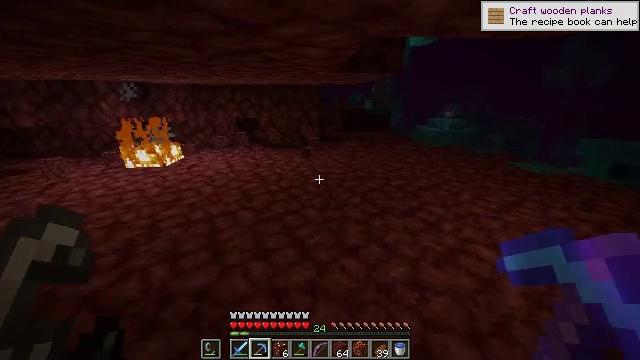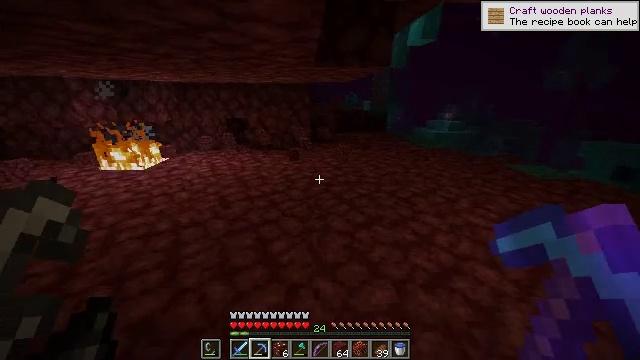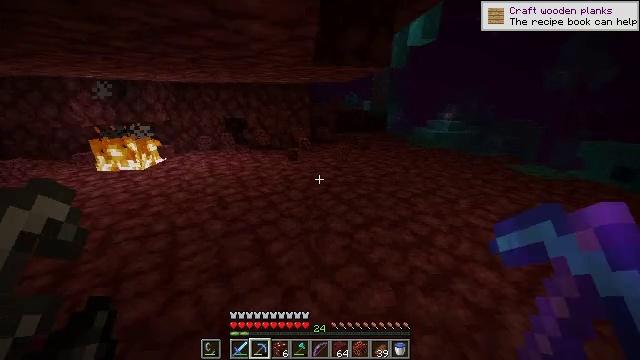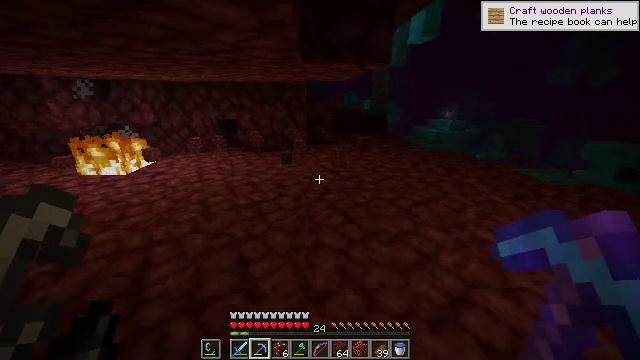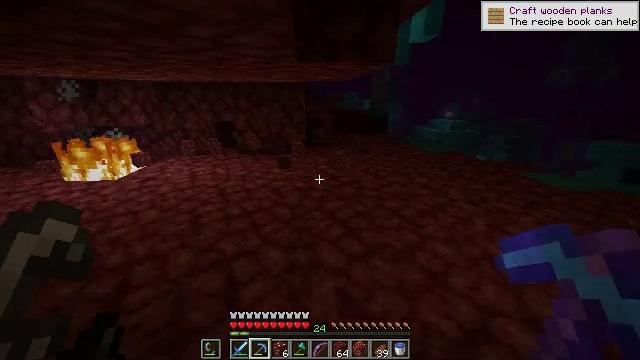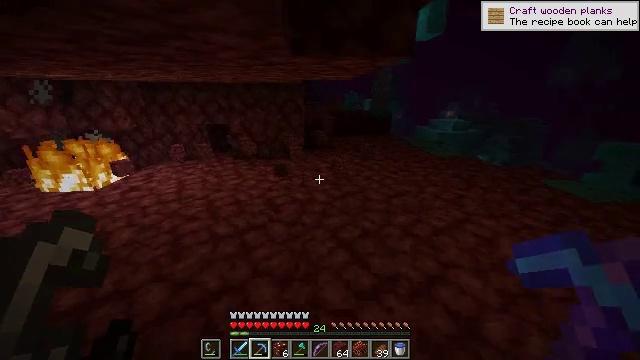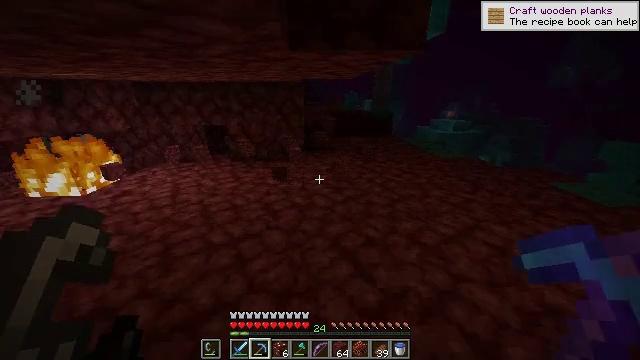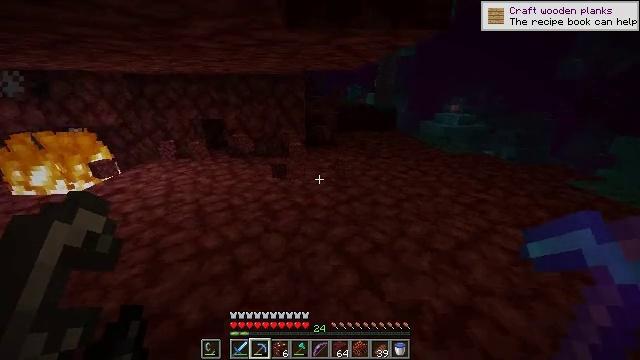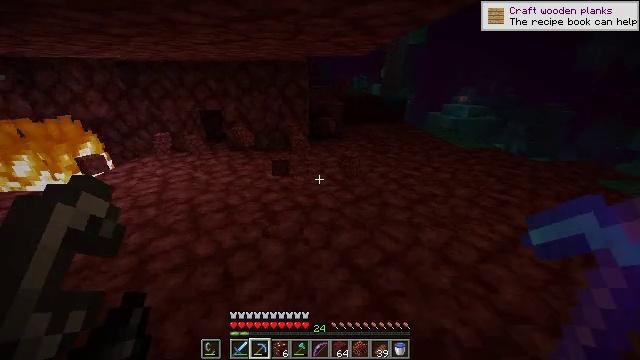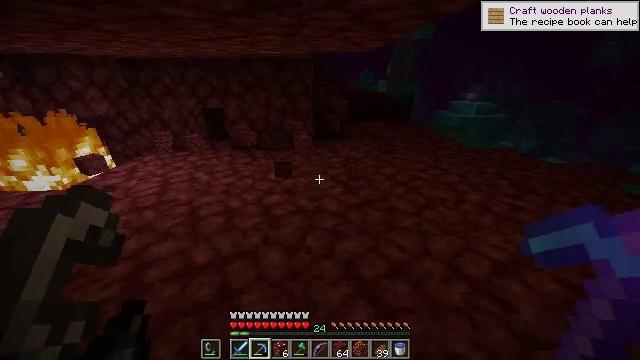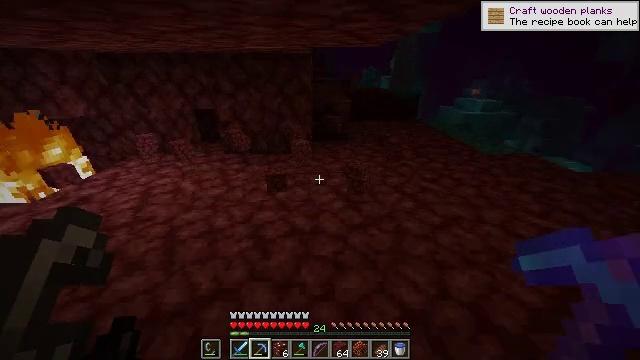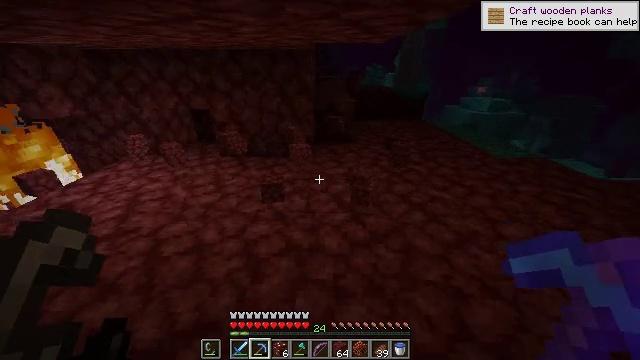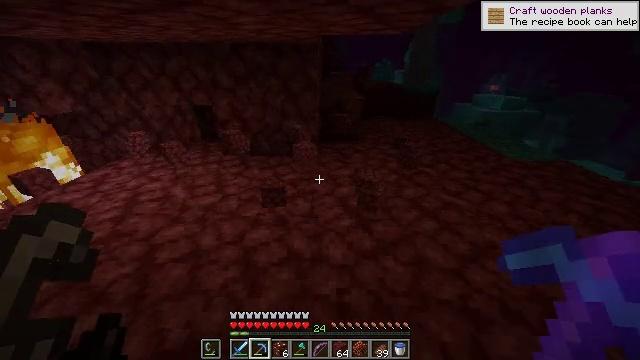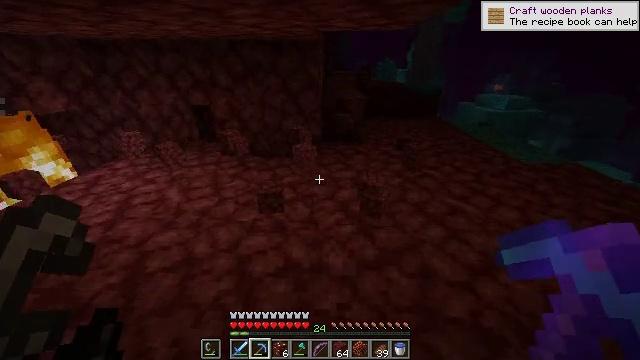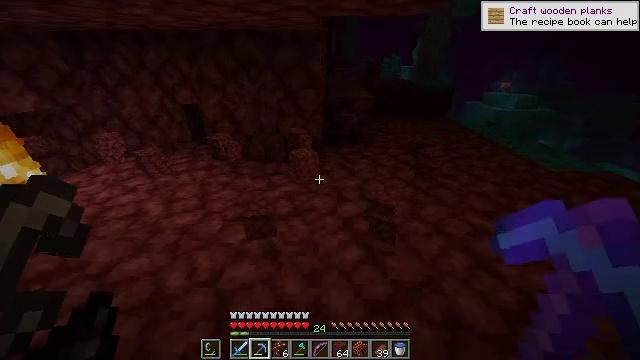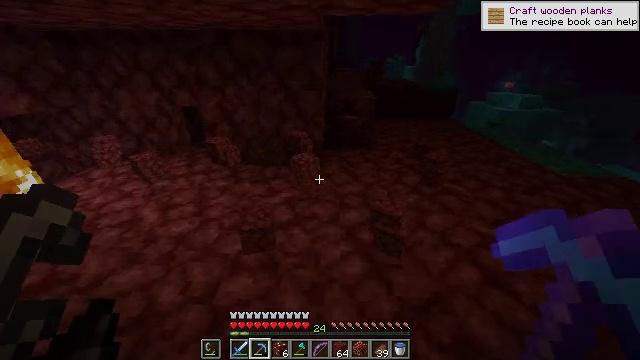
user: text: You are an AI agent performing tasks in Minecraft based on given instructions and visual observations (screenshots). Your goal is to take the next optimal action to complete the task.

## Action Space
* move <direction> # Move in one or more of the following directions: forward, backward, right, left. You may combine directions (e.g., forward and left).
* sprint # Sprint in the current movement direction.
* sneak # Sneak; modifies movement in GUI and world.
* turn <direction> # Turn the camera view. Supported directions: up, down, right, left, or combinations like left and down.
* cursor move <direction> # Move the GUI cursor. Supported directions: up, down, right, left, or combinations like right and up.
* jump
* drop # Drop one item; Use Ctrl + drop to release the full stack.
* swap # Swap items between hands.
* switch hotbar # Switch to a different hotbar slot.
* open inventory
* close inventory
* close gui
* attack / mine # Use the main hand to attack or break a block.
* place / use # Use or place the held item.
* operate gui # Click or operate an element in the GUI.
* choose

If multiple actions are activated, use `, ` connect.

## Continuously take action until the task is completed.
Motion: motion action
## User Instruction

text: Put out the fire.
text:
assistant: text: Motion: move forward and move right, sprint
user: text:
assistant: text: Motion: move forward, sprint
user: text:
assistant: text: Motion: move forward, sprint
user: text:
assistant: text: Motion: move forward, sprint
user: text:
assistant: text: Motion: move forward, sprint
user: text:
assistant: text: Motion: move forward, sprint
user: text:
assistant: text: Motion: move forward, sprint, turn down
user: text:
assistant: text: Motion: move forward, sprint, turn left and down
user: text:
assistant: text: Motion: move forward, sprint, turn left
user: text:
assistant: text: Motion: move forward, sprint
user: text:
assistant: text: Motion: move forward, sprint
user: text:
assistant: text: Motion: move forward, sprint, turn left
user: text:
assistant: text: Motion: move forward, sprint
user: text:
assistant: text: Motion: move forward, sprint
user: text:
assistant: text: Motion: move forward, sprint
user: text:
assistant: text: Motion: move forward, sprint, turn left and down
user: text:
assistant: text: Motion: move forward, sprint, turn left and down
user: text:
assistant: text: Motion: move forward, sprint, turn left and down
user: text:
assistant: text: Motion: move forward, sprint, turn left and down
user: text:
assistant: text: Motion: move forward, sprint, turn left and down
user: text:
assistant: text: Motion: move forward, sprint, turn left and down
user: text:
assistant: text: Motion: move forward, sprint, turn left and down
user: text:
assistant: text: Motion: move forward, sprint, turn left
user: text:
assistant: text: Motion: move forward, sprint, turn left and down
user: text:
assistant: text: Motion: move forward, sprint, turn left
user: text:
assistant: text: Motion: move forward, sprint, turn left
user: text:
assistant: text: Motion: move forward, sprint, turn left
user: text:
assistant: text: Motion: move forward, sprint
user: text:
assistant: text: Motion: move forward, sprint
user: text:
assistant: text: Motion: move forward, sprint, turn left and down